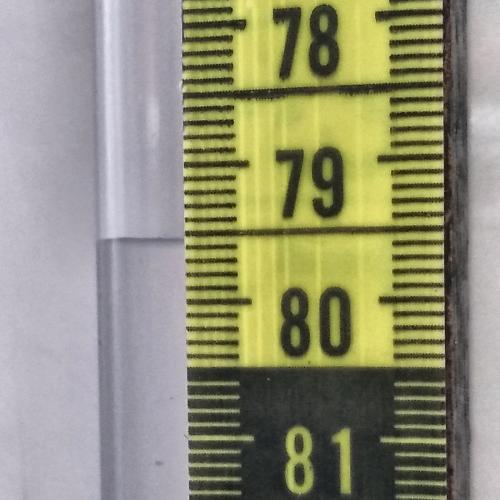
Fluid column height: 79.5 cm